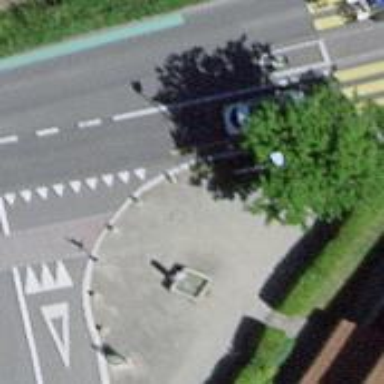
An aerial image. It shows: Kerb serving as barrier.